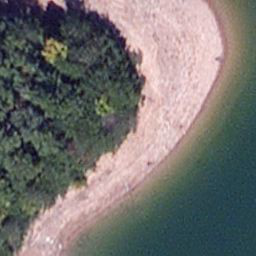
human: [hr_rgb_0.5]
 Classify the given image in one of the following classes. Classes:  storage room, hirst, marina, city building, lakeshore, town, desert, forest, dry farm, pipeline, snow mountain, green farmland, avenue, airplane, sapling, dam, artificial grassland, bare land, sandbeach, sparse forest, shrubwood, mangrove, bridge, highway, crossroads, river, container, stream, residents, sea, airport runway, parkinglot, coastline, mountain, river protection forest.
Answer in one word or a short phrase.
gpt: lakeshore